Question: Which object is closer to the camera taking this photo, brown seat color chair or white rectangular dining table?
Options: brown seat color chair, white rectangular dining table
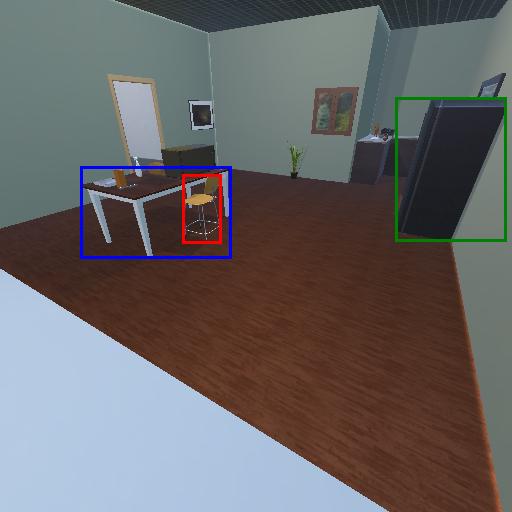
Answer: brown seat color chair